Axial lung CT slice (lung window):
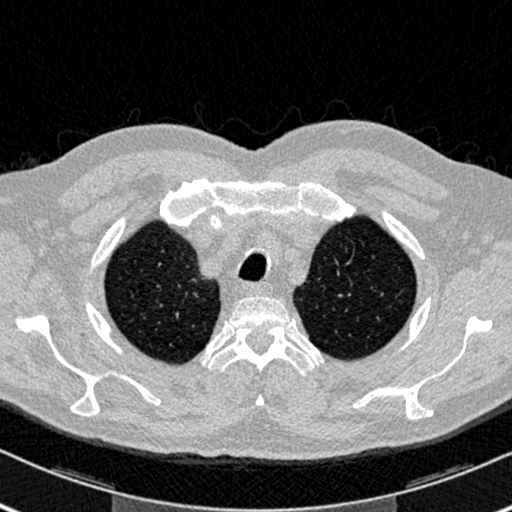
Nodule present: no